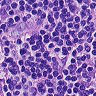
Metastatic tissue present: yes